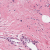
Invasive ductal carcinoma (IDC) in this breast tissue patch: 0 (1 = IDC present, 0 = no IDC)